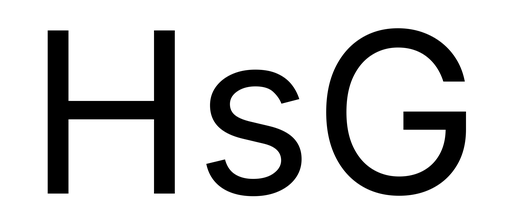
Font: Inter_Regular